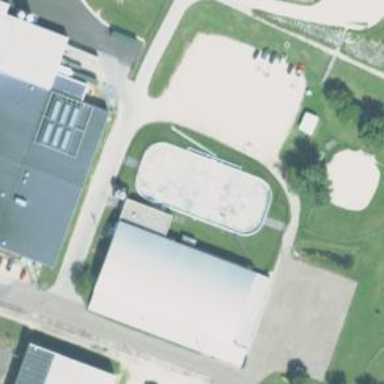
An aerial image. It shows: Ice rink in leisure land.